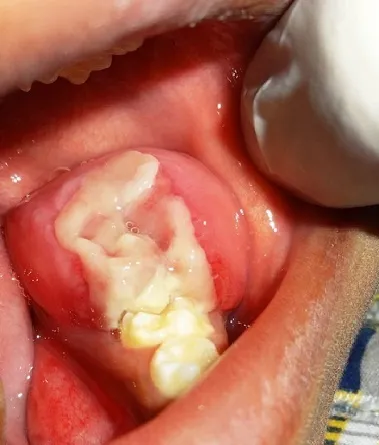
A solitary soft tissue mass on the left posterior mandible over the alveolar ridge distal to 75 with superior surface showing ulceration due to occlusal trauma from 65.
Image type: medical_photograph (oral_photograph)